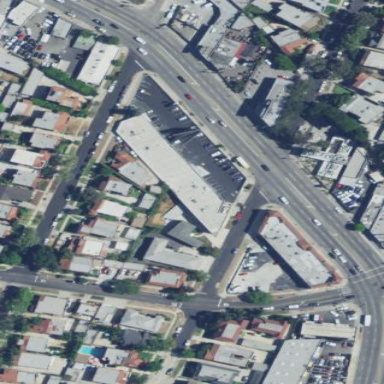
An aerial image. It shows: Retail building.